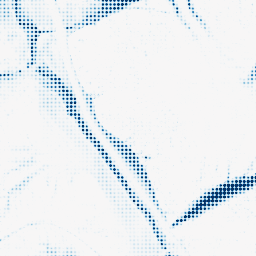
Category: morphological
Decomposition family: morphological_ellipse
Decomposition parameters: operation: closing
width: 30
height: 30
Upsampling method: sinc_hamming
Upsampling parameters: scale: 8
kernel_size: 4
Upsampling scale: 8